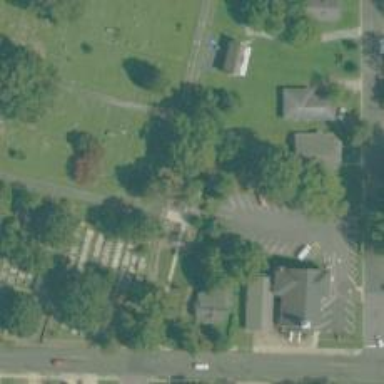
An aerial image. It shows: Memorial site with historic significance.